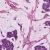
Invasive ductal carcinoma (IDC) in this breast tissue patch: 1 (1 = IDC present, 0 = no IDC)